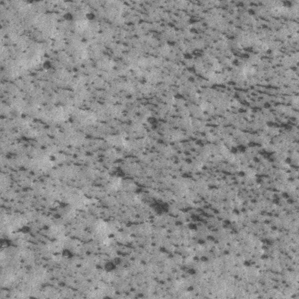
Label: frost